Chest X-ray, AP view. Patient: 47 years old, sex M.
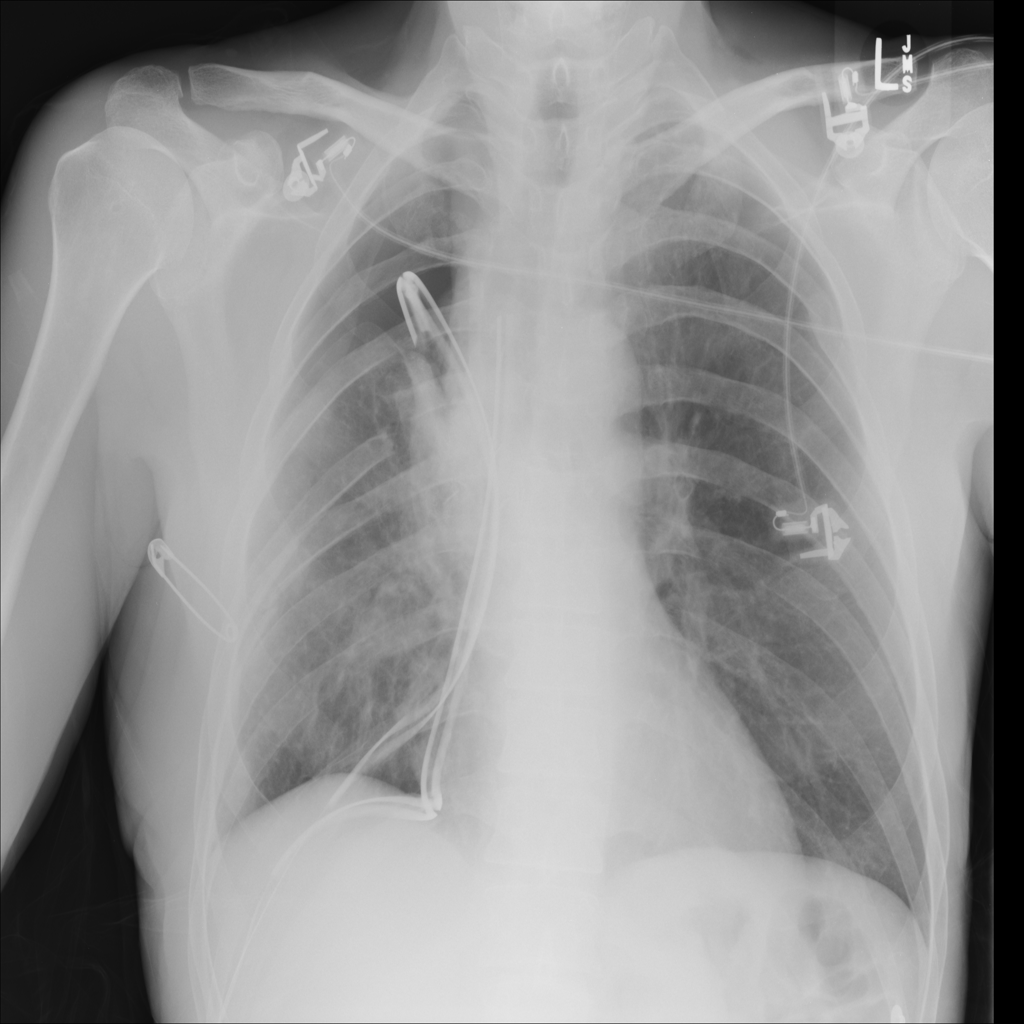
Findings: Pneumothorax